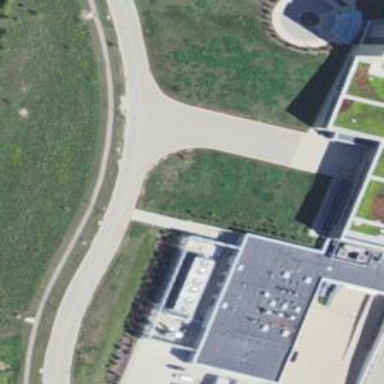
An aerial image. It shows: Separate sidewalk.